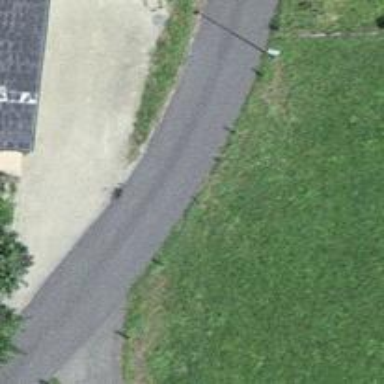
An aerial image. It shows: Unclassified road with asphalt surface.